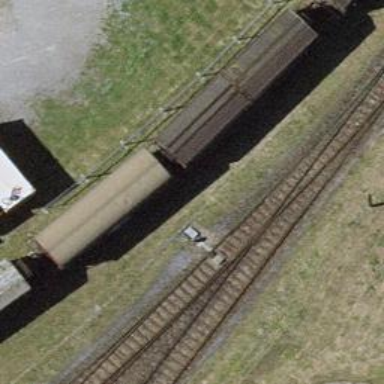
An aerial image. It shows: Railway switch.